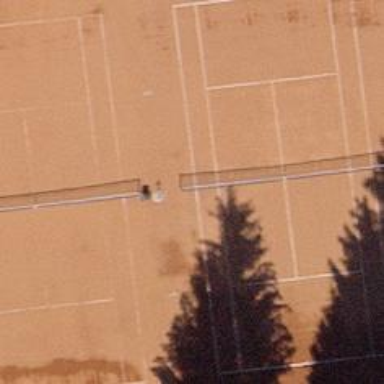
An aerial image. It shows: Sand tennis court on pitch for leisure land.